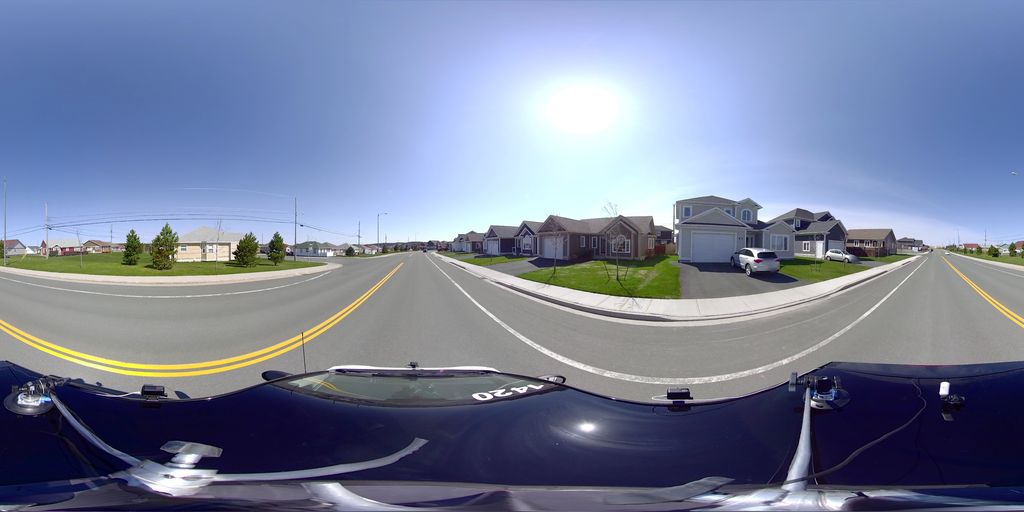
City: st_johns